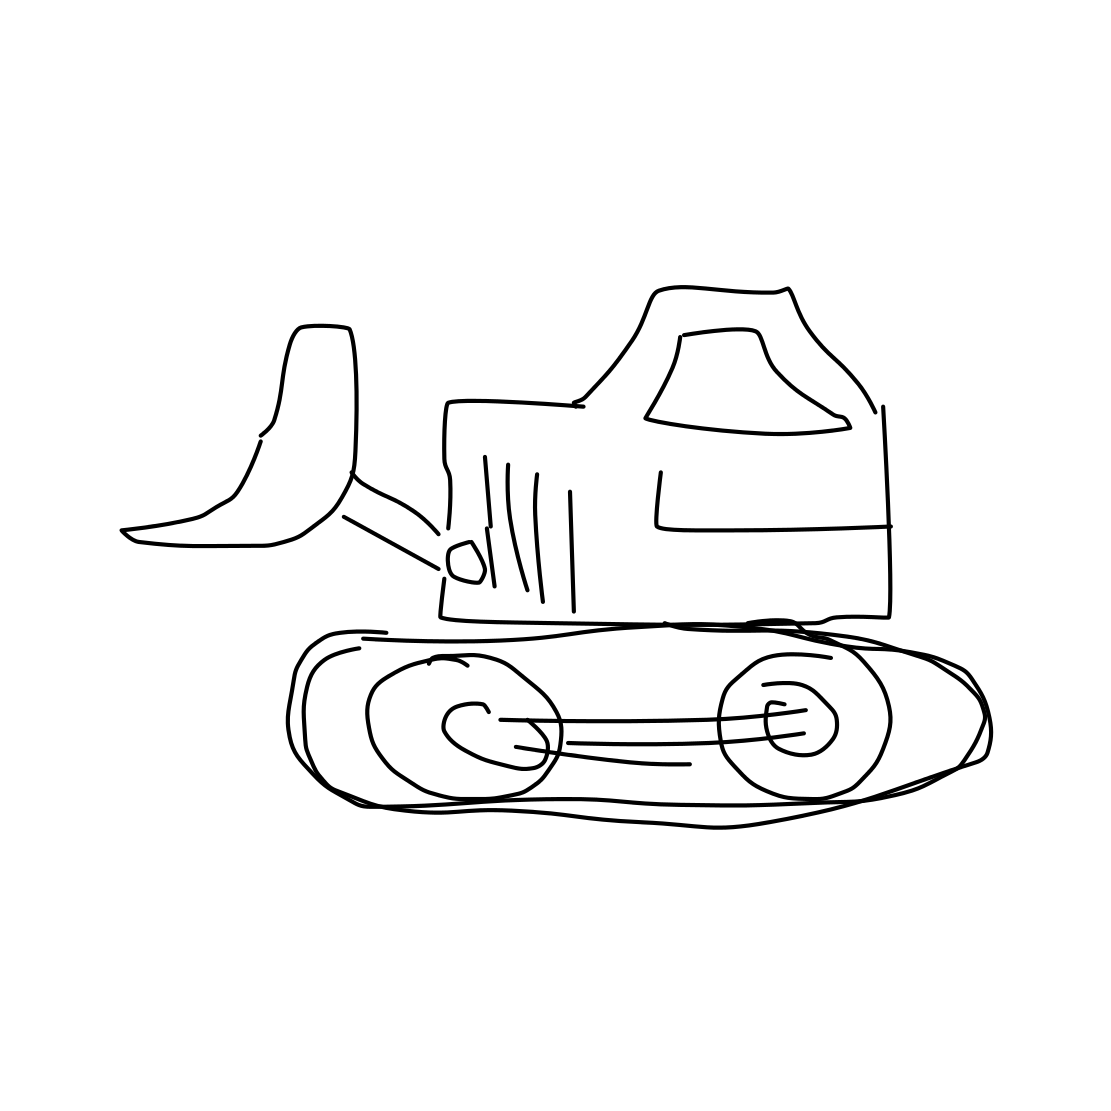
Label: bulldozer